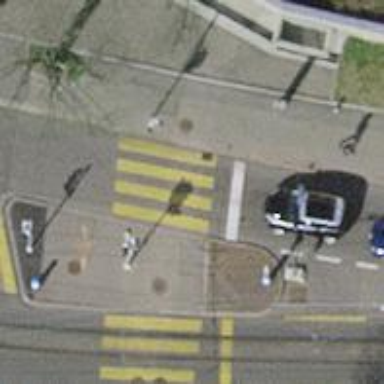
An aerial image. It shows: Zebra crossing with traffic signals.